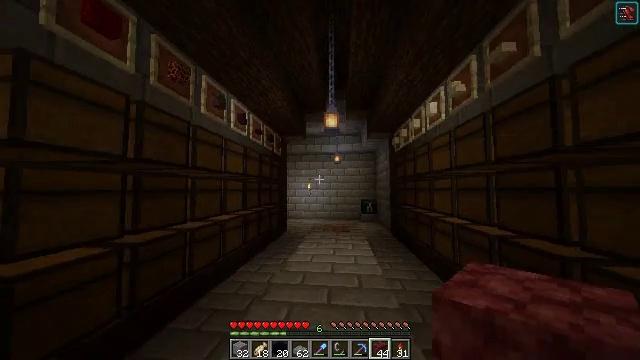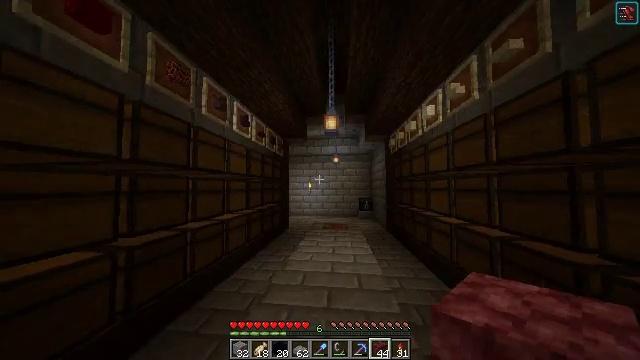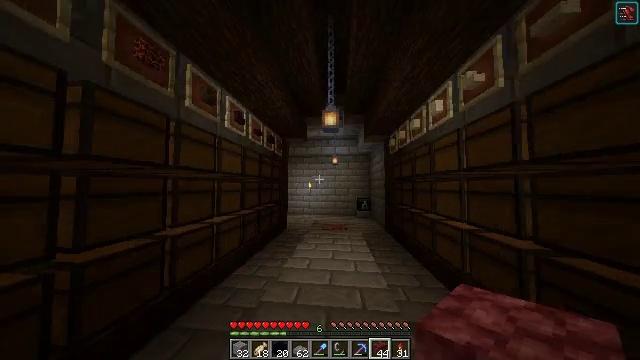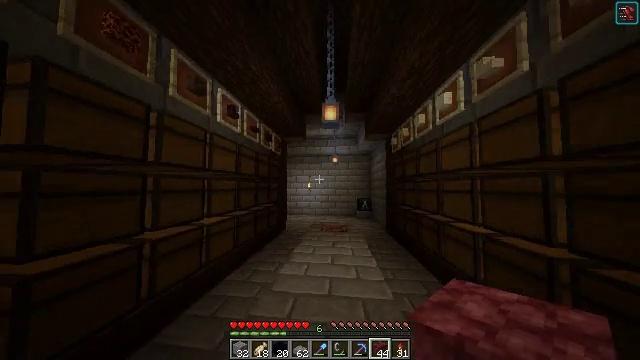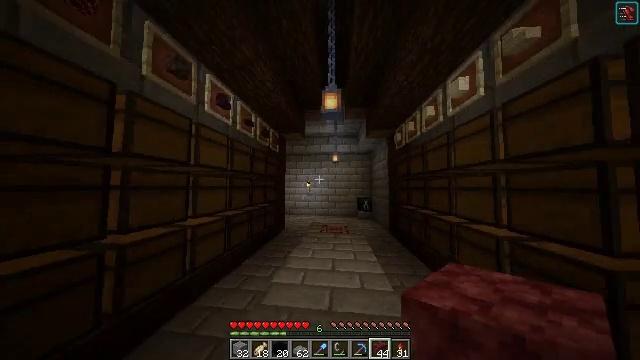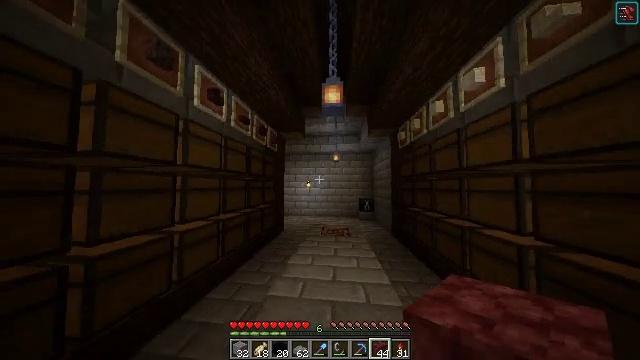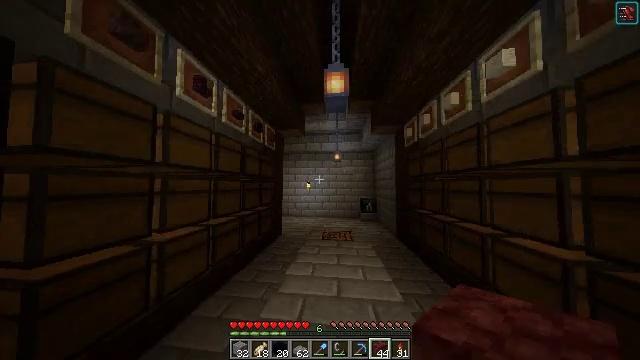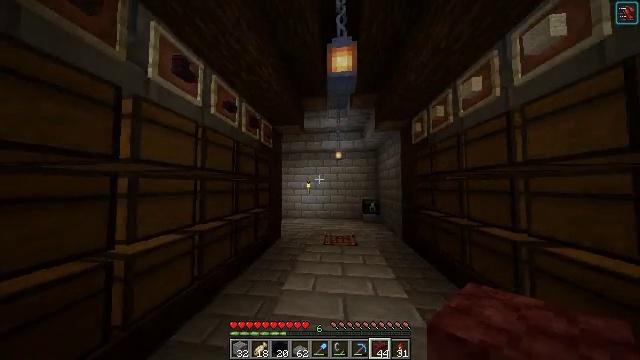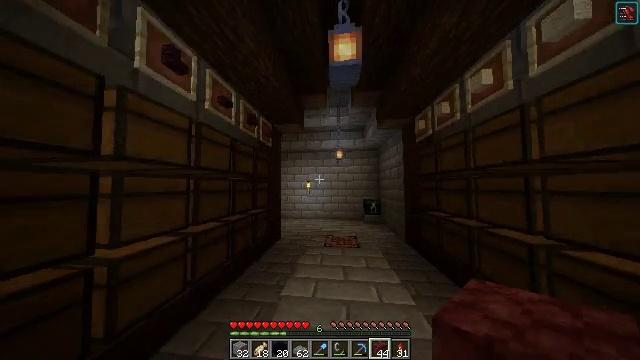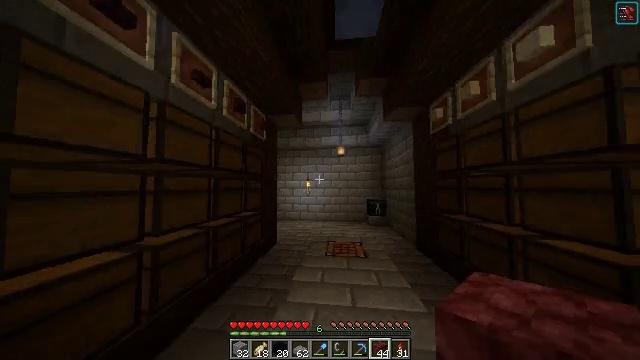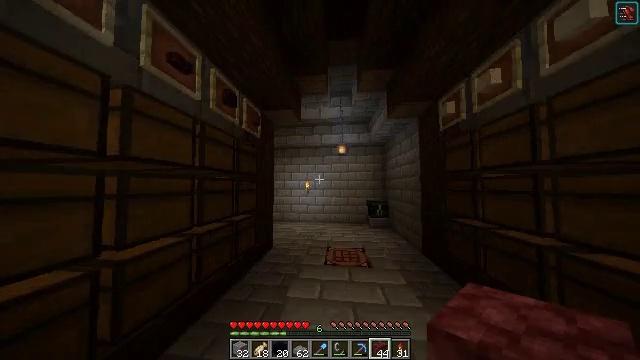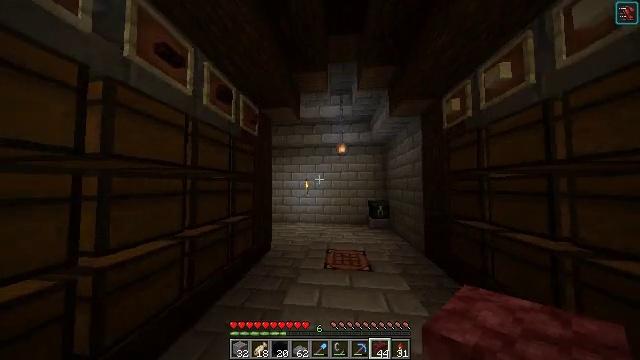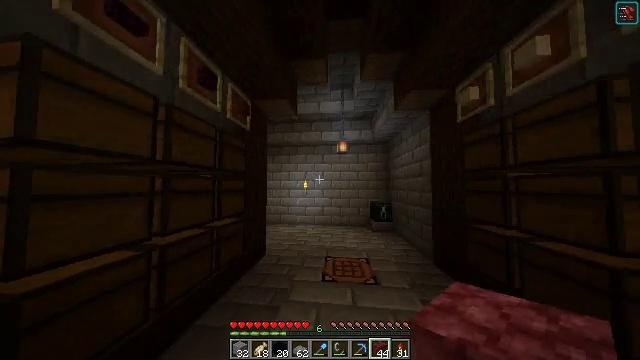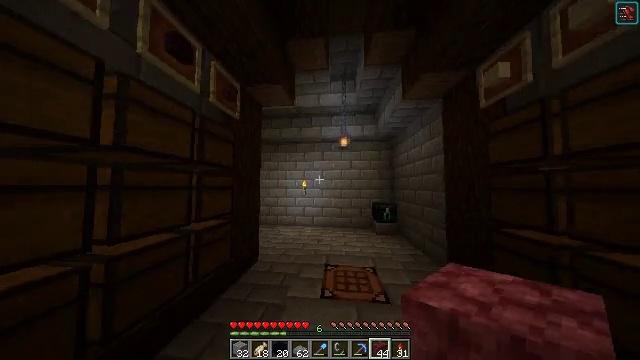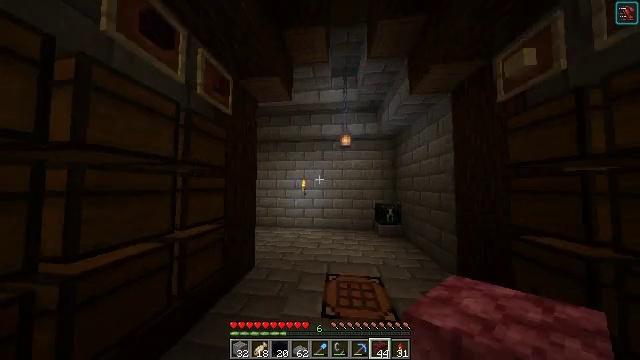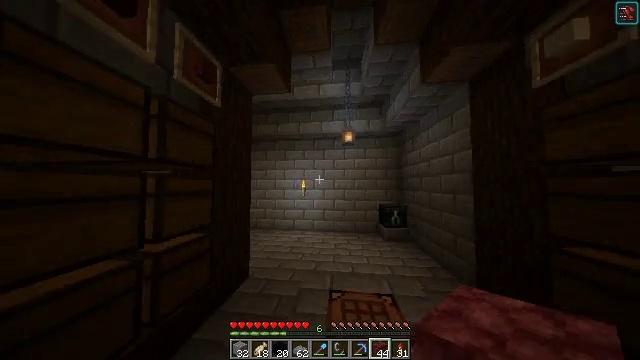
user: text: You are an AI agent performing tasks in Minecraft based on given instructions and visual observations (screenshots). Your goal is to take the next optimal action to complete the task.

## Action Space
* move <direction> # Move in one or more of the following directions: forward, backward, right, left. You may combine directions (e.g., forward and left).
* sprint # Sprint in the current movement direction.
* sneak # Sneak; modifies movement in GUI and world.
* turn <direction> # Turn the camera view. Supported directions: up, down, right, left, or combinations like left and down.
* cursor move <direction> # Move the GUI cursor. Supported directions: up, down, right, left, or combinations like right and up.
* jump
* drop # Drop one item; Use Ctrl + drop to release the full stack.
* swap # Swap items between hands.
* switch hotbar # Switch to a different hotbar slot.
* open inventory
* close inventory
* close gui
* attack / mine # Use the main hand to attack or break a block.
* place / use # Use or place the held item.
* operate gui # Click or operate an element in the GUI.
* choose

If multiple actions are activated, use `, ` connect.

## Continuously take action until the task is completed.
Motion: motion action
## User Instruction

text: Prepare materials in the crafting table to craft white concrete powder.
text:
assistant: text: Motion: move forward
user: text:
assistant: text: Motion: move forward
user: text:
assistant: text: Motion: move forward
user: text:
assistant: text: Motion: move forward
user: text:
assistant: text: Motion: move forward
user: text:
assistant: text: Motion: move forward
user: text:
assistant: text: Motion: move forward
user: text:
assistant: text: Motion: move forward
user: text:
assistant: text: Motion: move forward
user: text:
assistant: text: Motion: move forward
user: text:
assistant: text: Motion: move forward
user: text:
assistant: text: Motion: move forward
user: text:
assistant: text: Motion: move forward
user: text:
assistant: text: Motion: move forward
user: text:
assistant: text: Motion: move forward
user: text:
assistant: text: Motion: move forward
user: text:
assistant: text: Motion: move forward
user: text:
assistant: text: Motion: move forward
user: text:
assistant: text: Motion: move forward
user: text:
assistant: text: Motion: move forward
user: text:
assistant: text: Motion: move forward
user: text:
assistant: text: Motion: move forward
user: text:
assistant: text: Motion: move forward and move left
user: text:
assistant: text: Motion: move forward and move left
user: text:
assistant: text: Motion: move forward and move left
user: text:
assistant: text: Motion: move forward and move left
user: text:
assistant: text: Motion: move forward and move left
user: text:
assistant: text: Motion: move forward and move left
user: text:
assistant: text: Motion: move forward and move left
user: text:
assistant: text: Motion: move forward and move left